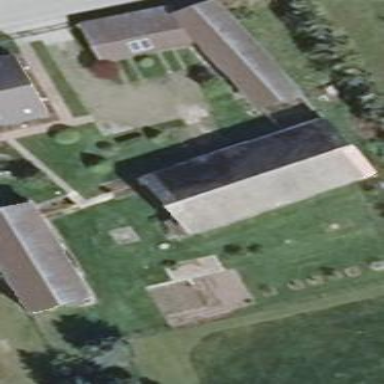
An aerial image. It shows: Building with gabled roof oriented along its length. The roof is grey in color.